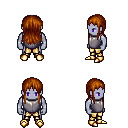
a pixel art fantasy rpg character, male body template, dark elf, purple skin, steel chest armor, gold greaves, brunette unkempt hairstyle, gold boots, four views (front, back, left, right), 2x2 character sprite sheet, small pixel art, hard edges, no anti-aliasing